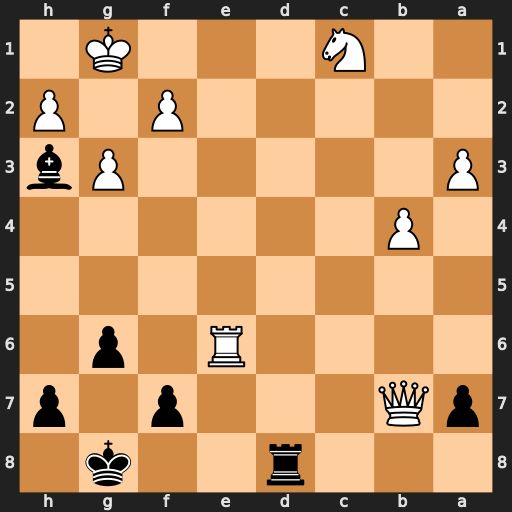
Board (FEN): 3r2k1/pQ3p1p/4R1p1/8/1P6/P5Pb/5P1P/2N3K1
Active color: b
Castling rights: -
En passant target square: -
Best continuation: Rd1+ Re1 Rxe1#